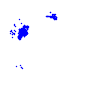
Particle: electron